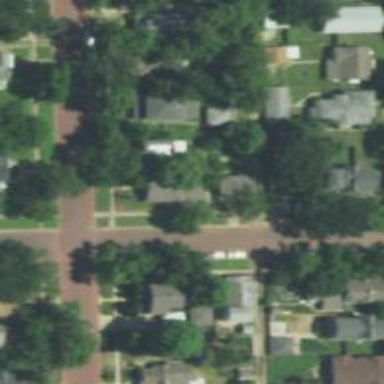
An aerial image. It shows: Alley classified as service road.